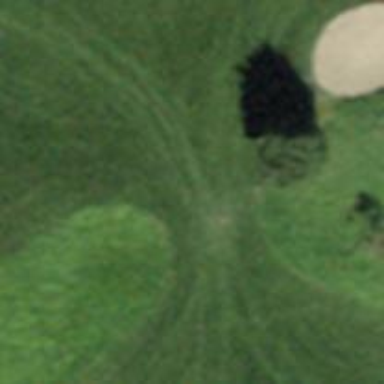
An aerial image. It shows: Grass path used as golf cartpath.